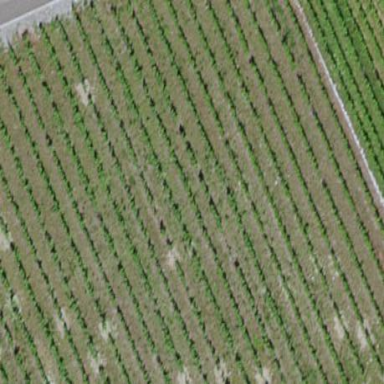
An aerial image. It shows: Vineyard.